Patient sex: F
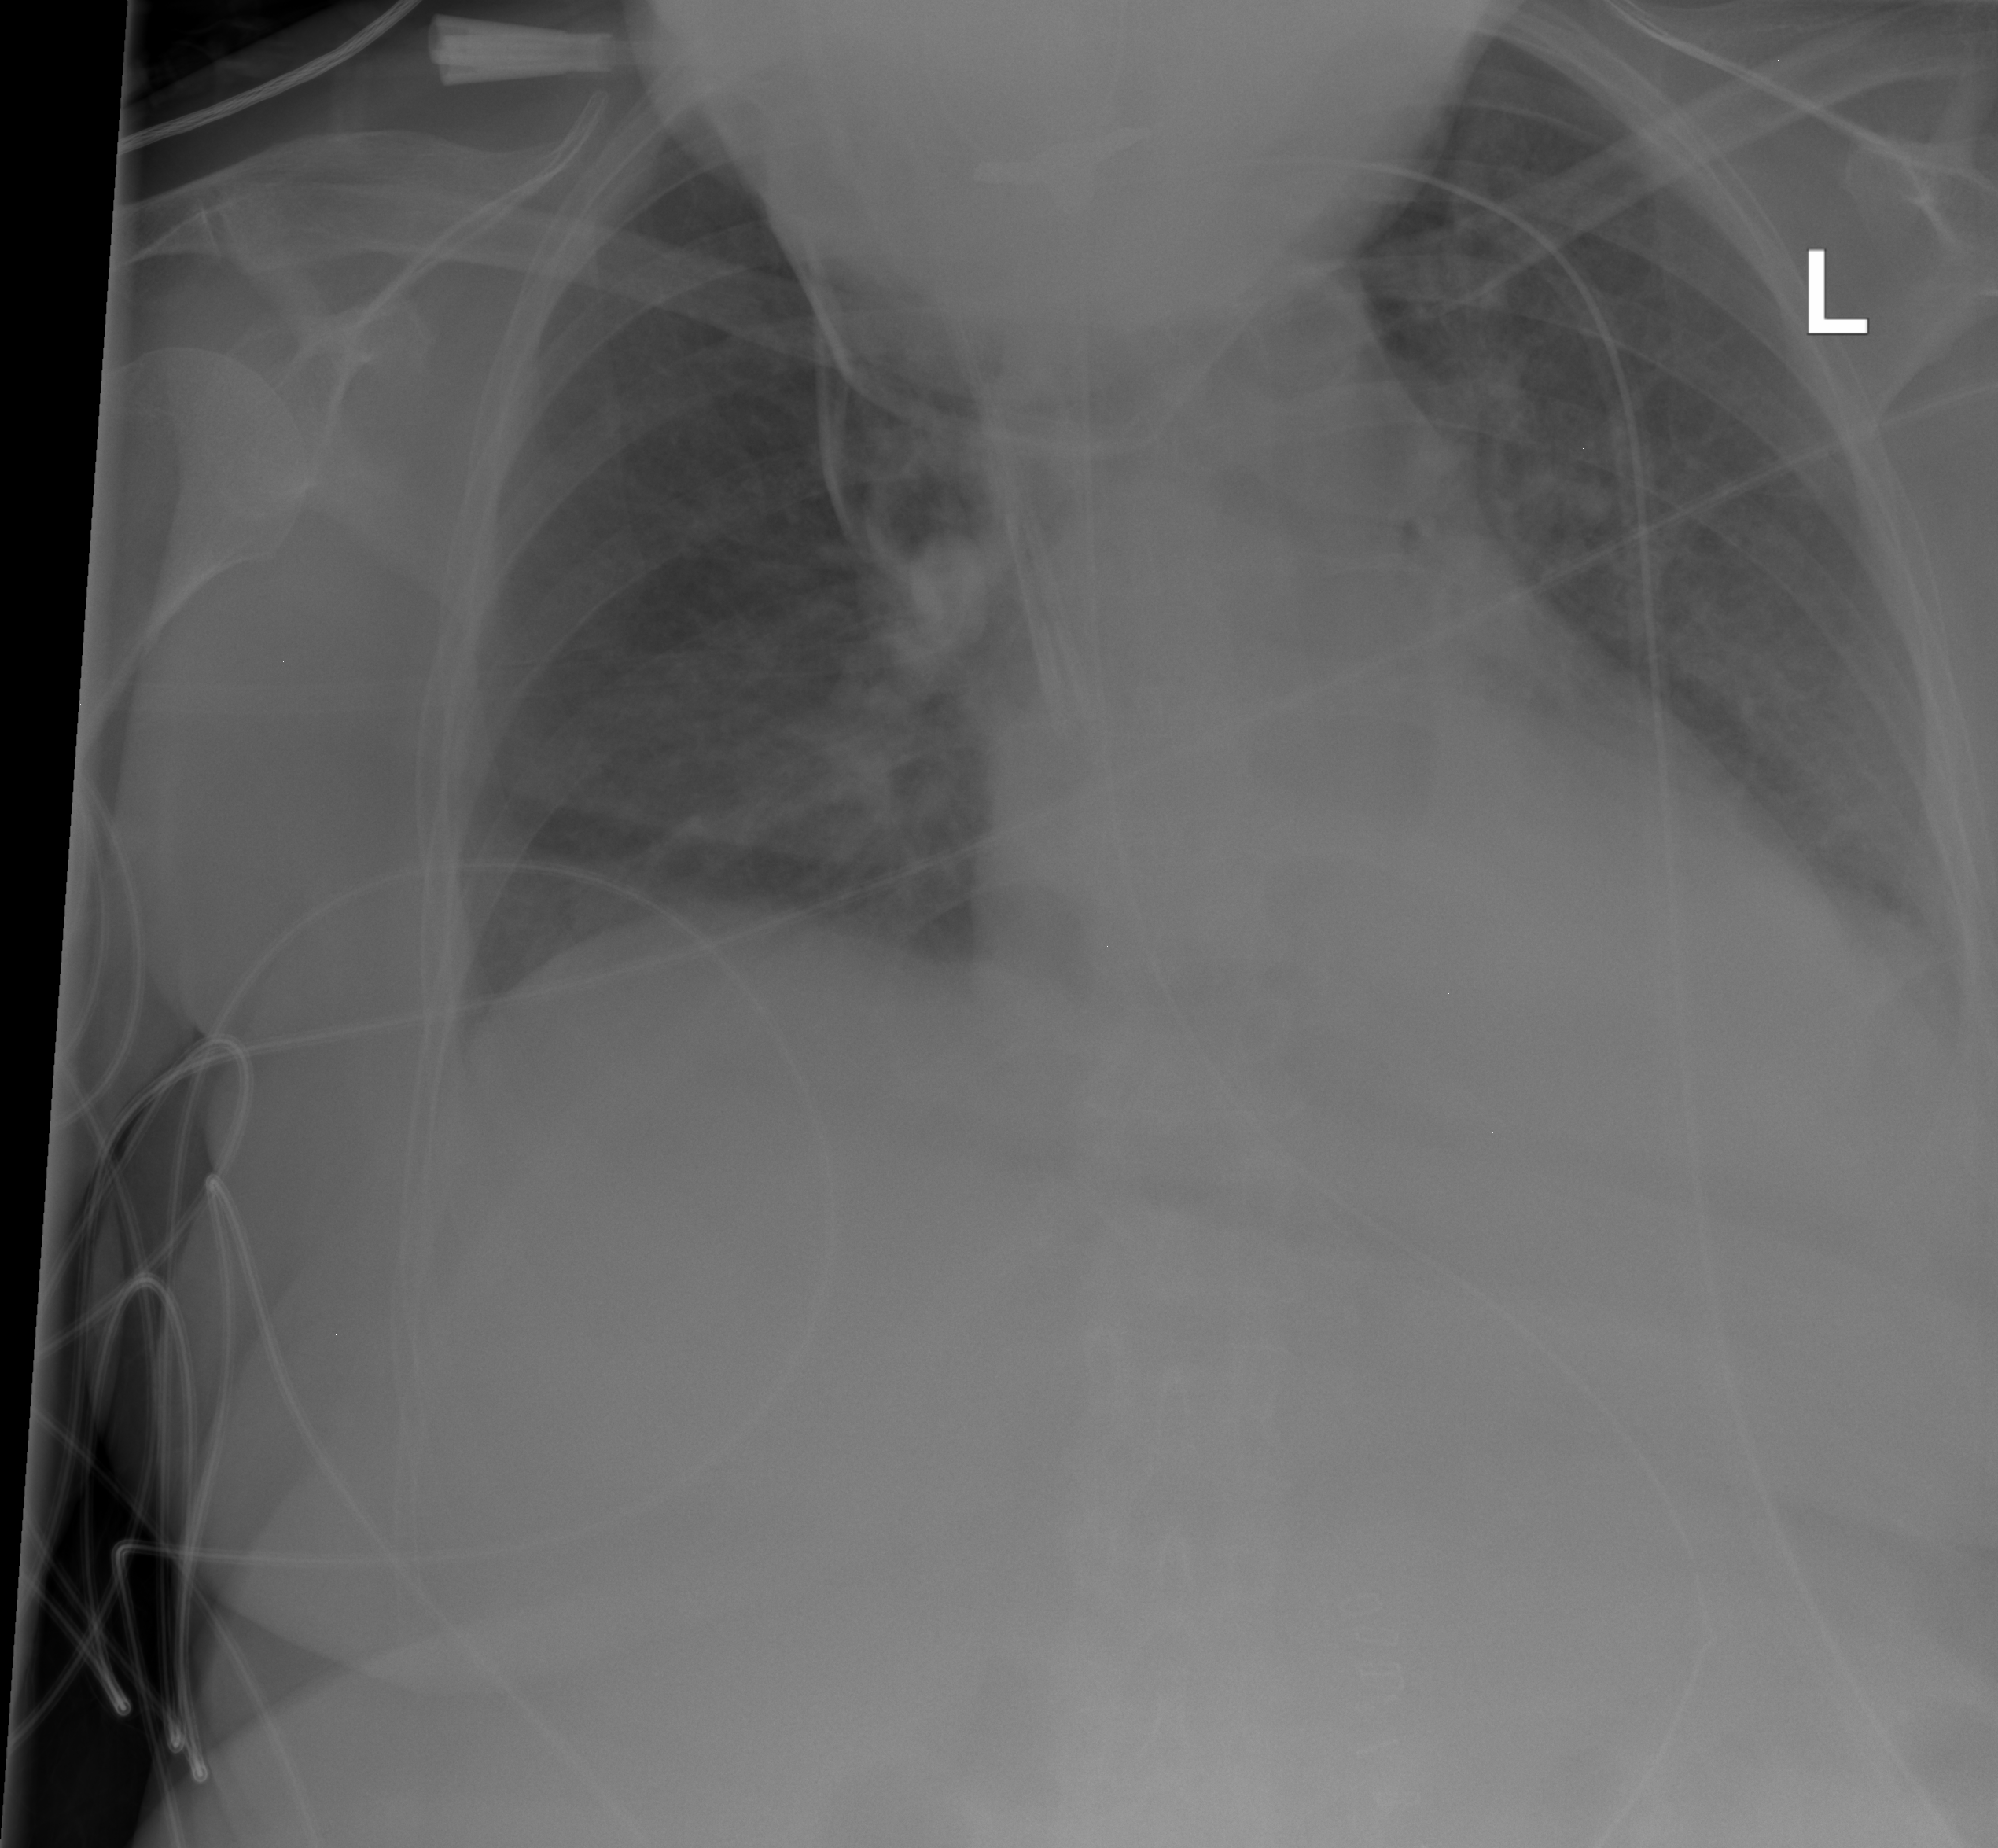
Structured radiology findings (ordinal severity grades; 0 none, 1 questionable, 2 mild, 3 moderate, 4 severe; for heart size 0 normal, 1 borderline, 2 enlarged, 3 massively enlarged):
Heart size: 1
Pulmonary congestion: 2
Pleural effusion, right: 0
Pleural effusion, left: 2
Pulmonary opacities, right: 0
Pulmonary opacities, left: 0
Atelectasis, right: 0
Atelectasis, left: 2